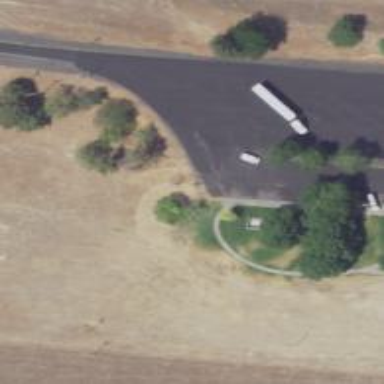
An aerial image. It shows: Asphalt service road leading to rest area.